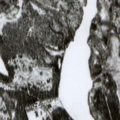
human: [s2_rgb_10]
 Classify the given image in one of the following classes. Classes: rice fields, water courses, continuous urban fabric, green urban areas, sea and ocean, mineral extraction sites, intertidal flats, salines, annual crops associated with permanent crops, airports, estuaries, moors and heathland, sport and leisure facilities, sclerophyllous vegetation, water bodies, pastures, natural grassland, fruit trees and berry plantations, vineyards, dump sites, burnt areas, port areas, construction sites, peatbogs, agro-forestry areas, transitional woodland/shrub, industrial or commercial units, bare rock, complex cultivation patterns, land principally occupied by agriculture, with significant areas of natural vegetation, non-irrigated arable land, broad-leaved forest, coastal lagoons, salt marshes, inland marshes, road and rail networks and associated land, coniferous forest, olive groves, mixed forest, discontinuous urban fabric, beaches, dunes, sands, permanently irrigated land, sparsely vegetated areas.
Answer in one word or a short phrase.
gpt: coniferous forest, transitional woodland/shrub, water bodies